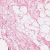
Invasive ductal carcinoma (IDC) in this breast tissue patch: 0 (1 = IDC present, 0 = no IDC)